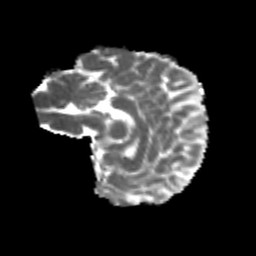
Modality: MD
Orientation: sagittal
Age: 21
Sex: female
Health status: healthy
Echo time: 0.074 s